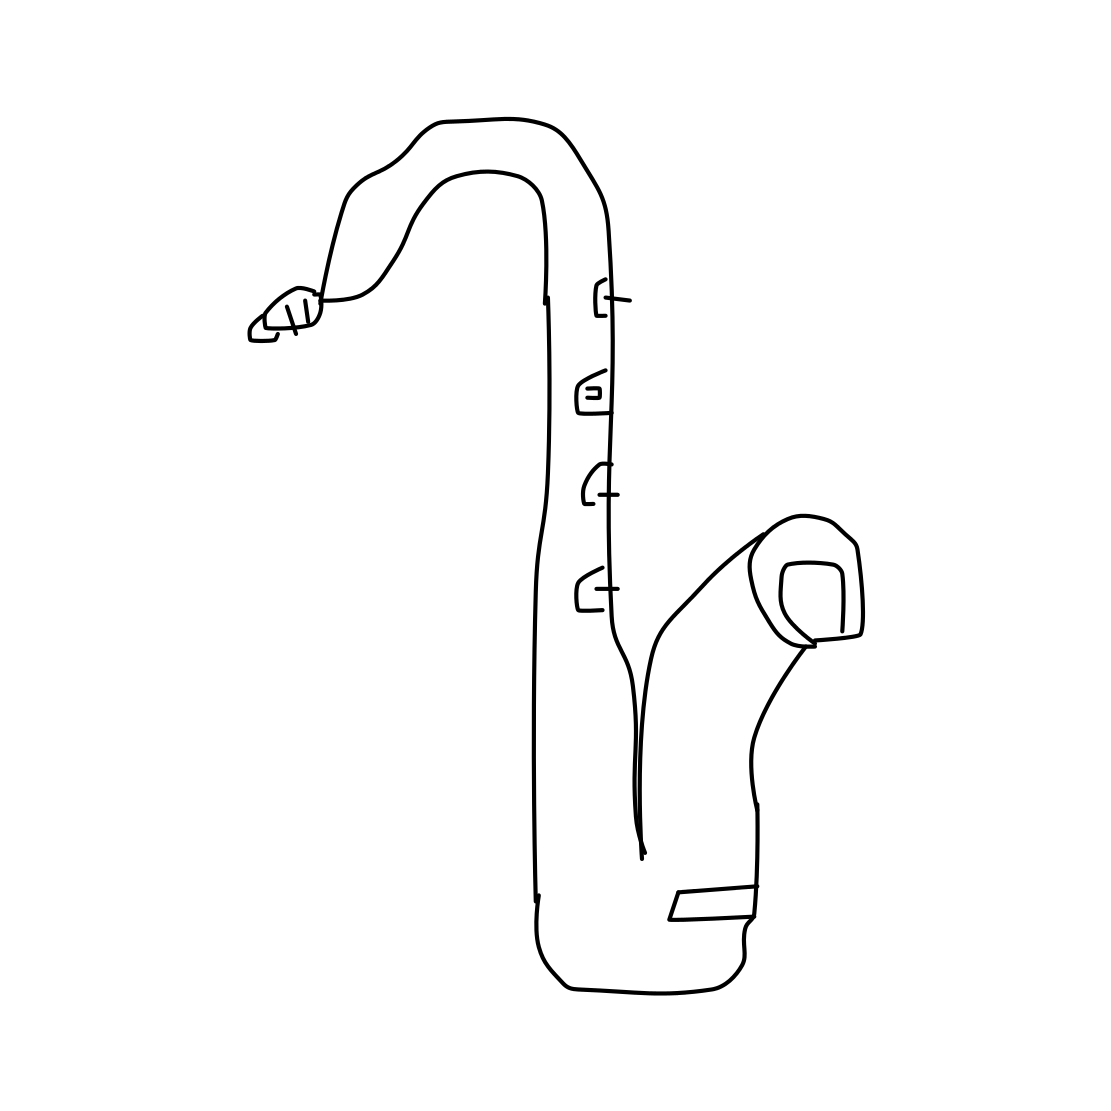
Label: saxophone